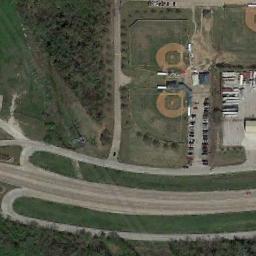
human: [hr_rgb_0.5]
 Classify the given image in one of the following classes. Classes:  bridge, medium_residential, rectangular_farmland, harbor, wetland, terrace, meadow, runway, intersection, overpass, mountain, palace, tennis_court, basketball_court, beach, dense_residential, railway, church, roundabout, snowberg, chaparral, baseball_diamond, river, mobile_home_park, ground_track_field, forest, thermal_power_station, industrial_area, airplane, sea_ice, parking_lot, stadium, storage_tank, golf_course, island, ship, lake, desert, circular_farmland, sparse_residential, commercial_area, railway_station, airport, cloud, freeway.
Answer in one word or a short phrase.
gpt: baseball_diamond